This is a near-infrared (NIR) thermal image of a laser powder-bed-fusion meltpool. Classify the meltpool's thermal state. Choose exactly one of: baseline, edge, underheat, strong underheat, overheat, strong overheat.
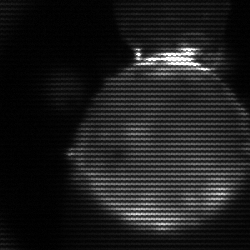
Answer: edge